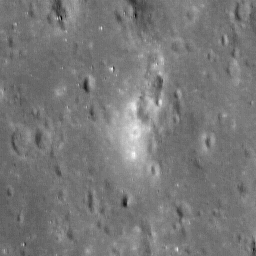
Host type: background_regolith
Lunar coordinates: latitude nan, longitude nan